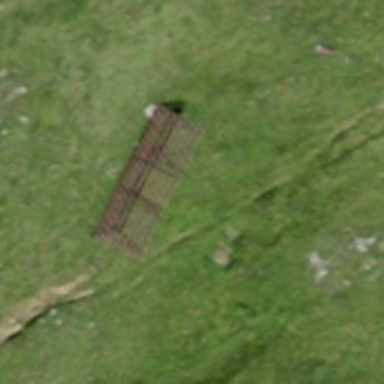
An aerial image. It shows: Man-made structure for avalanche protection.